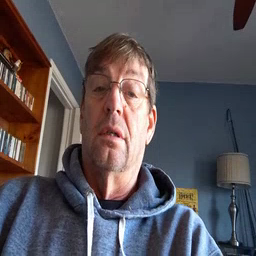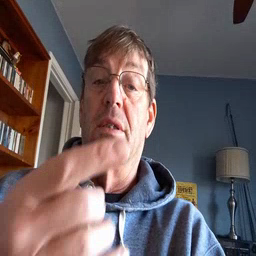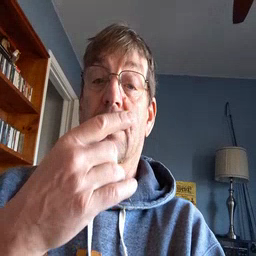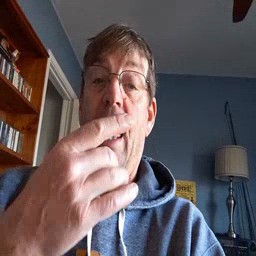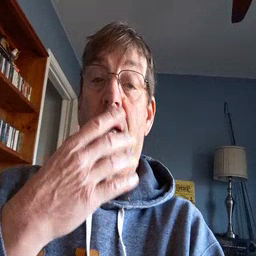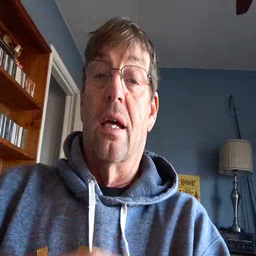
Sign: snack